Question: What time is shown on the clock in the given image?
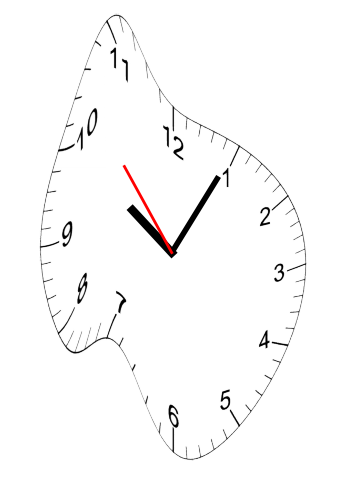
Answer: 10:04:53